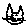
Label: cat